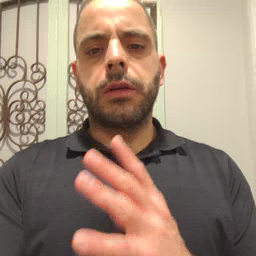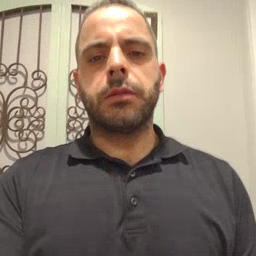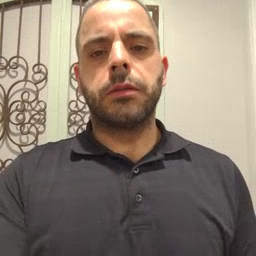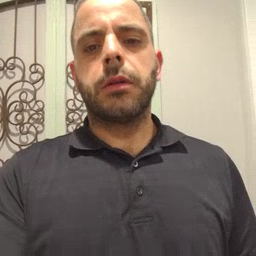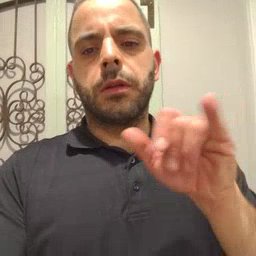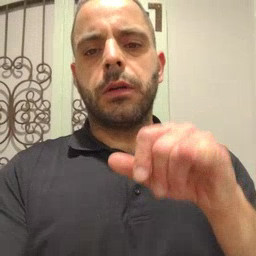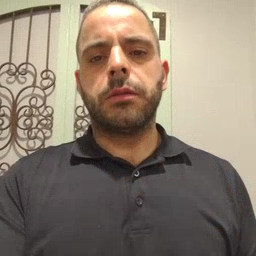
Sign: that